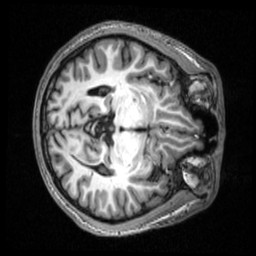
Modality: T1w
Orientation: axial
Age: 23
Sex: male
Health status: healthy
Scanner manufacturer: siemens
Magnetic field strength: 3 T
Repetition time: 2.53 s
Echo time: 0.00339 s